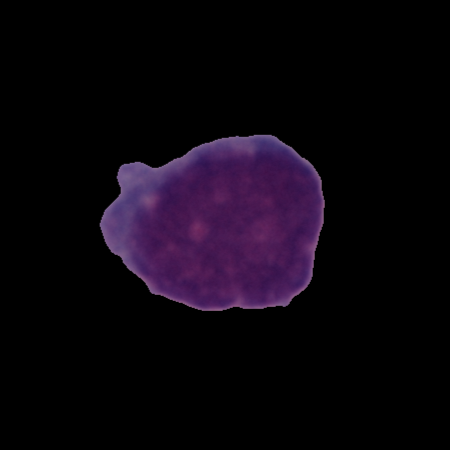
Label: cancer